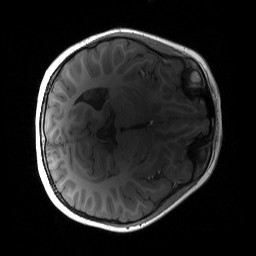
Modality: T1w
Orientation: axial
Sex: female
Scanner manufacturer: siemens
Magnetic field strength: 3 T
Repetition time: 1.9 s
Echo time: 0.00243 s